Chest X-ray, AP view. Patient: 86 years old, sex M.
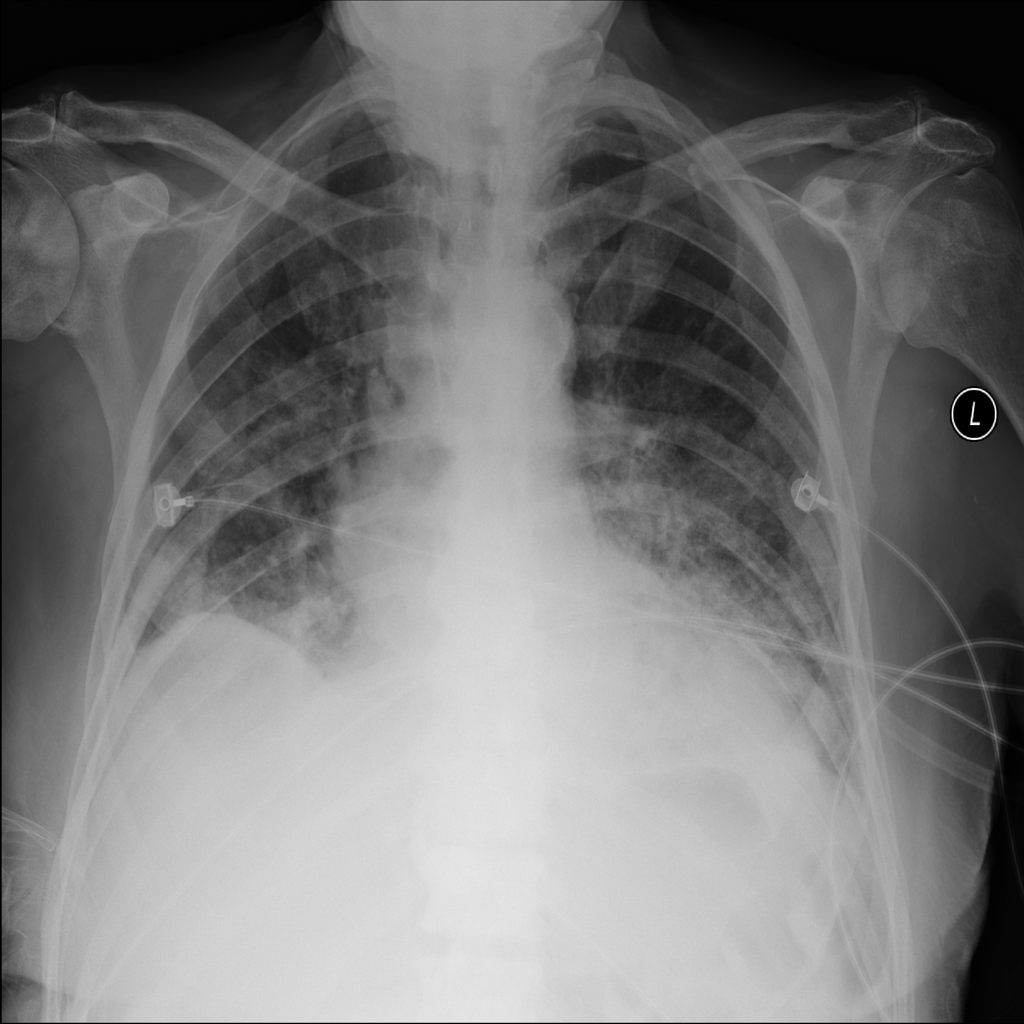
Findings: Infiltration